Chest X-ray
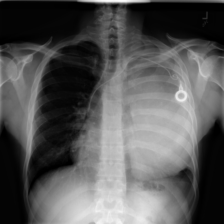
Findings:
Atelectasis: negative
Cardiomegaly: negative
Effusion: negative
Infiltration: negative
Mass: positive
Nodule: negative
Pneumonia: negative
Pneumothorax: negative
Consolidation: negative
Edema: negative
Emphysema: negative
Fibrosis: negative
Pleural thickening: negative
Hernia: negative